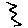
Label: zigzag